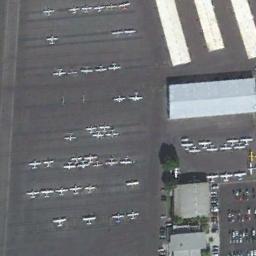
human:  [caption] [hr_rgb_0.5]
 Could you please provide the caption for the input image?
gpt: Many planes are parked on the open space beside the buildings and trees .

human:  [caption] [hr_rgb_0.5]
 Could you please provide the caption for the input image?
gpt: Dozens of planes lined up in empty rows .

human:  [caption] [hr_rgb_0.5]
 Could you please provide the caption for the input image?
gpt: Some planes parked in some lines on the airport while some buildings and a parking lot beside .

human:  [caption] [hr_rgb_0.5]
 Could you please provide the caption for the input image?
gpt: Many neatly arranged planes have many buildings next to them, And many cars parked in the open space next to the buildings .

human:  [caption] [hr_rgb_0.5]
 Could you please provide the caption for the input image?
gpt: Lots of planes in the parking next to t the buildings .